Question: I'm creating a radio group with radio buttons (from an enumeration) at runtime with the following code.
'''
RadioGroup radioGroup = new RadioGroup(this);
List<LocationTypeEnum> warningTypes = preferences.getWarningTypes();
for (LocationTypeEnum enumElement : warningTypes) {
RadioButton radio = new RadioButton(this);
radio.setText(enumElement.toString());
//Check one specific radio by default
radio.setChecked(enumElement.intValue == userDefinedLocation.getType().intValue);
radioGroup.addView(radio, new LinearLayout.LayoutParams(LinearLayout.LayoutParams.MATCH_PARENT, LinearLayout.LayoutParams.WRAP_CONTENT));
}
'''
When it comes to screen and I try to change the radio, both options remain checked:

What's going wrong?
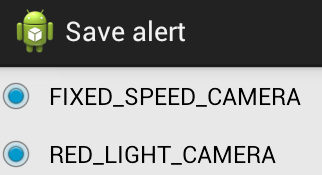
Answer: Found the answer. You must add the RadioButton to the RadioGroup setting it to checked, or else the radio group gets lost. Following, the correct code.
'''
RadioGroup radioGroup = new RadioGroup(this);
List<LocationTypeEnum> warningTypes = preferences.getWarningTypes();
for (LocationTypeEnum enumElement : warningTypes) {
RadioButton radio = new RadioButton(this);
radio.setText(enumElement.toString());
//First, add the radio to the group
radioGroup.addView(radio, new LinearLayout.LayoutParams(LinearLayout.LayoutParams.MATCH_PARENT, LinearLayout.LayoutParams.WRAP_CONTENT));
//Only after that you can check it.
radio.setChecked(enumElement.intValue == userDefinedLocation.getType().intValue);
}
'''
Sounds like a bug, to me. Credits to <URL>